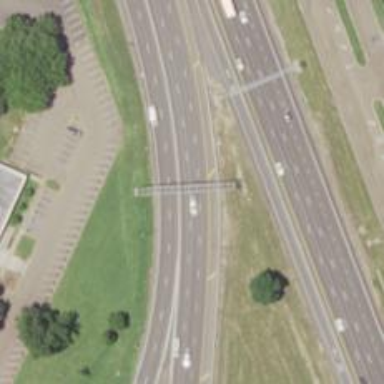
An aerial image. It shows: Motorway.